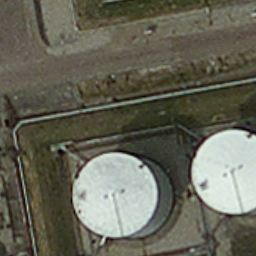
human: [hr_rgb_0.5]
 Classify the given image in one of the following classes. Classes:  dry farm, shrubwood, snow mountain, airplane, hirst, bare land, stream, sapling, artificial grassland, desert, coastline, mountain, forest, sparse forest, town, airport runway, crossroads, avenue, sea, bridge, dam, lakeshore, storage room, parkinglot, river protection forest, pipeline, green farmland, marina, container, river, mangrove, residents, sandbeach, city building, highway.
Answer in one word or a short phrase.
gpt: storage room